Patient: sex M, age 69
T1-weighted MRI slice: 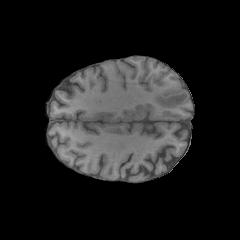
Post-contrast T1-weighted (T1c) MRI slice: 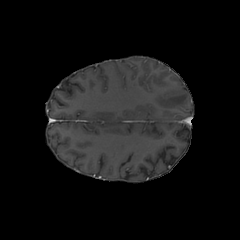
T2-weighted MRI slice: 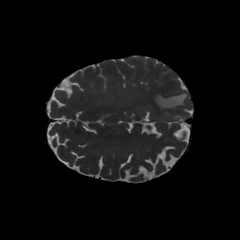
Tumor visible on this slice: yes
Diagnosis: Glioblastoma, IDH-wildtype
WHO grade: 4